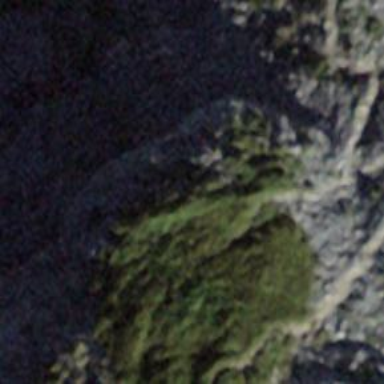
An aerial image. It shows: Natural cliff.